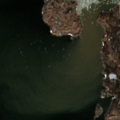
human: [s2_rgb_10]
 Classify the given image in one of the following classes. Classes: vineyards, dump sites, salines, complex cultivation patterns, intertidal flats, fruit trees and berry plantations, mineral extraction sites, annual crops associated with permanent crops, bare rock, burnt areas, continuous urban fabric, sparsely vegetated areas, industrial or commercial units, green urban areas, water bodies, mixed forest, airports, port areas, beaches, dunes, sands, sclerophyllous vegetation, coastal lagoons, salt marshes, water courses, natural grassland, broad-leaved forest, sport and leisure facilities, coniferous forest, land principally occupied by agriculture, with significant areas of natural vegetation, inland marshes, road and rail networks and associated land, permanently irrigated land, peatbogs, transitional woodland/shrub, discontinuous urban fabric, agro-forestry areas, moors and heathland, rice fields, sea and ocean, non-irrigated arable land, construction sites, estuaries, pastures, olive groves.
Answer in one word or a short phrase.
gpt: green urban areas, mixed forest, sea and ocean